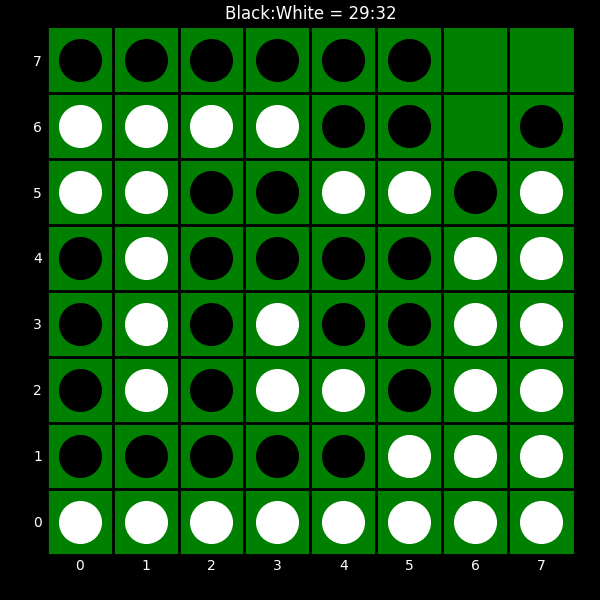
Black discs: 29
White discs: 32